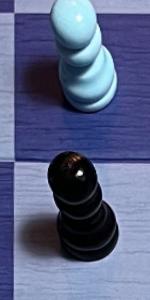
Label: Pawn_Black